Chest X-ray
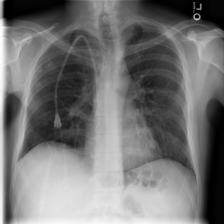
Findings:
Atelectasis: negative
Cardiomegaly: negative
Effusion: negative
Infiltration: negative
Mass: negative
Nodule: negative
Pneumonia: negative
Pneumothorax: negative
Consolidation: negative
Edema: negative
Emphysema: negative
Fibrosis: negative
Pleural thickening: negative
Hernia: negative